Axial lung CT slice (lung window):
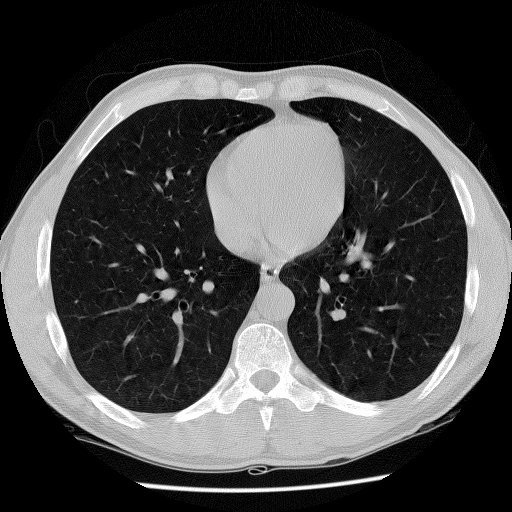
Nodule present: no